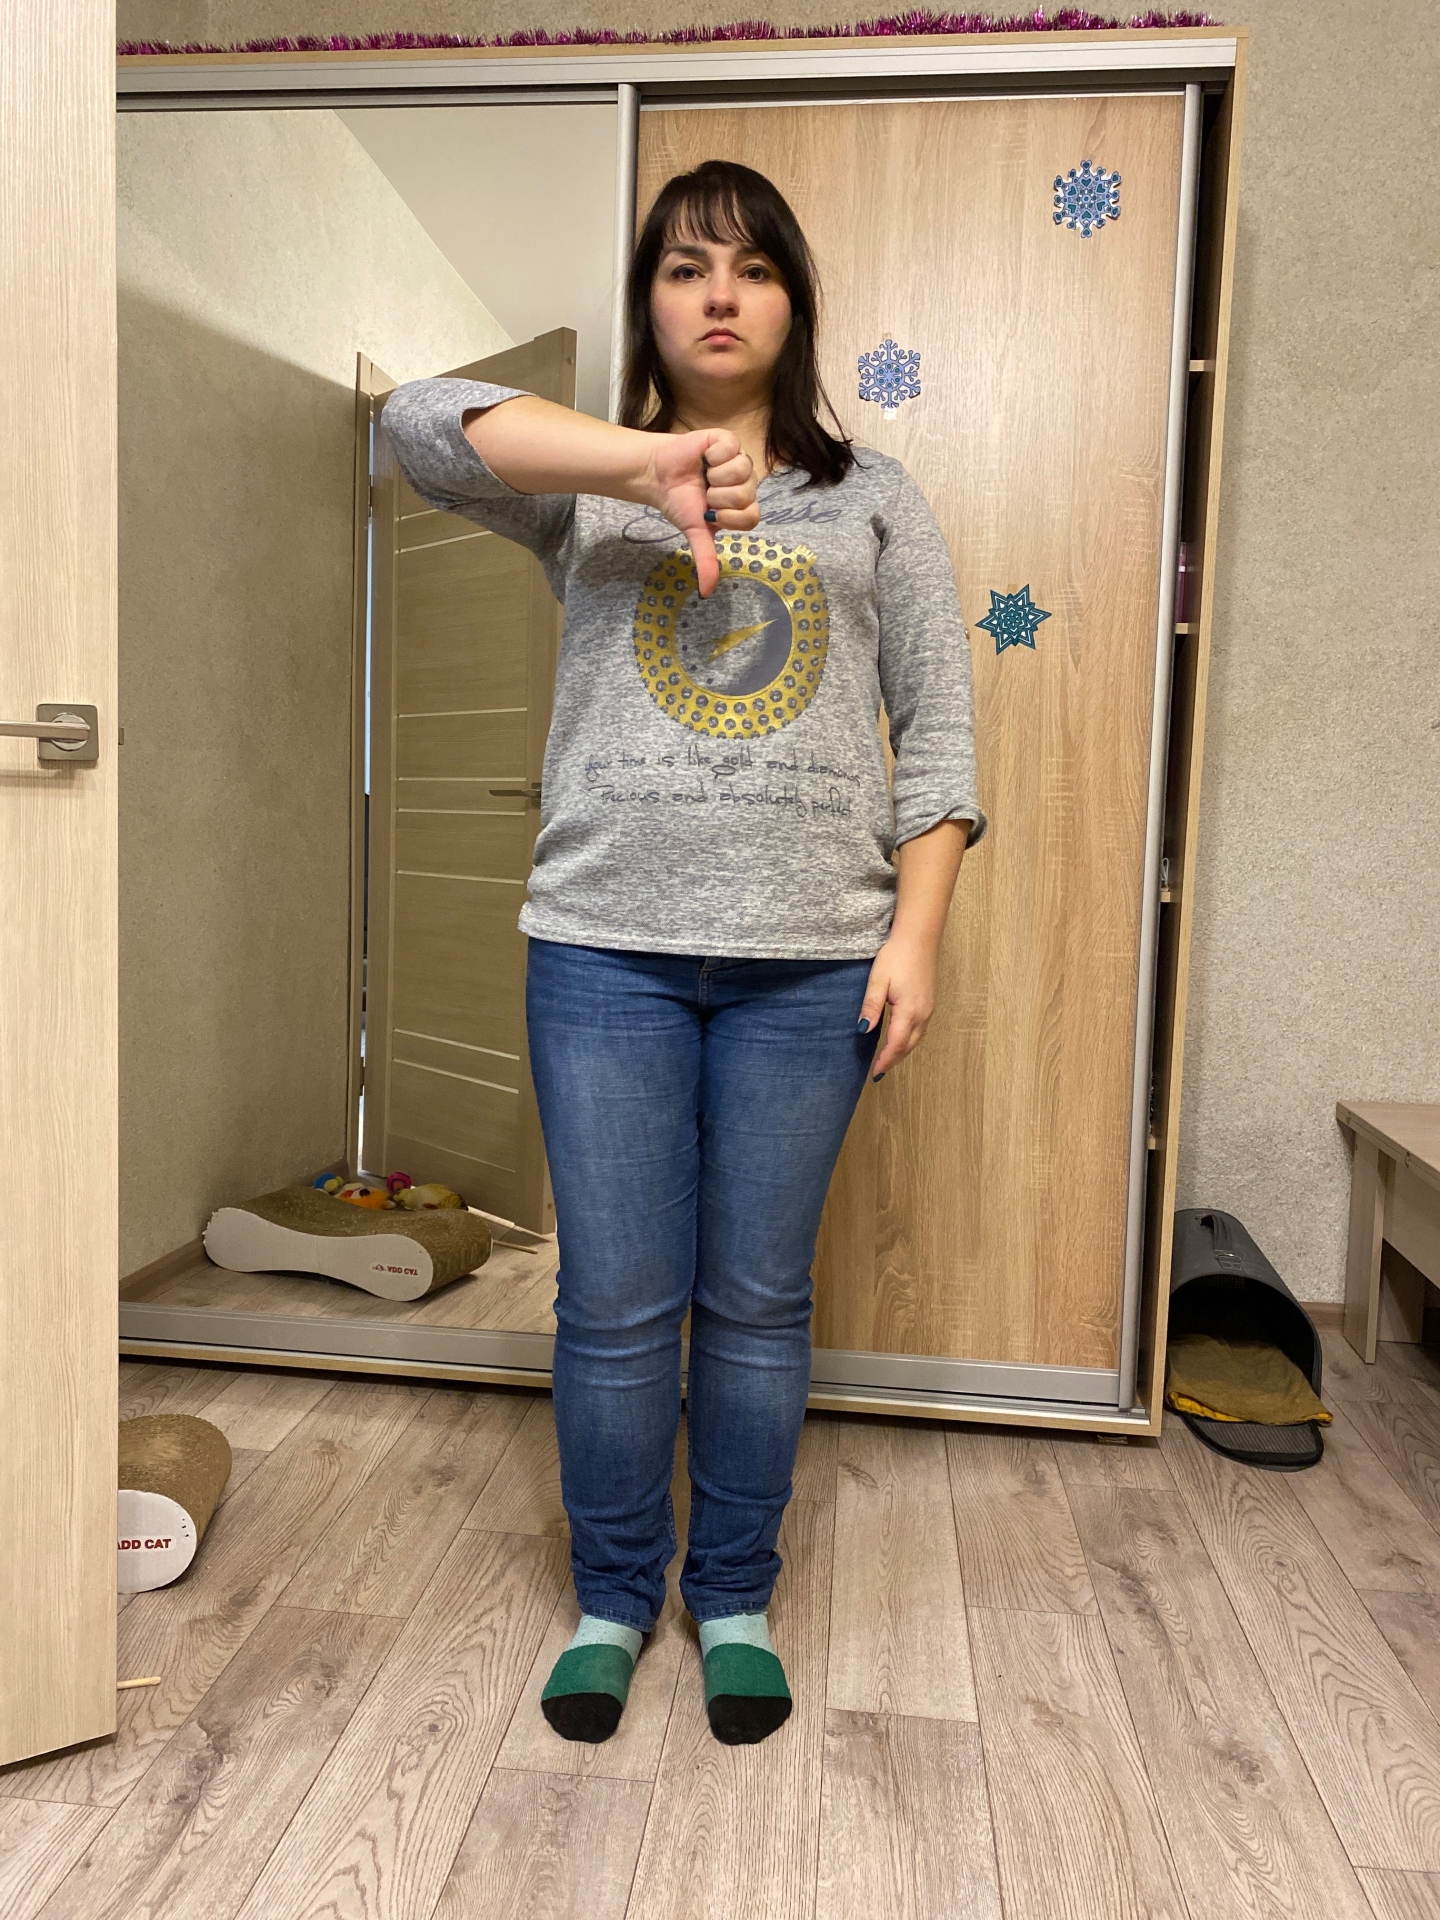
Label: clear